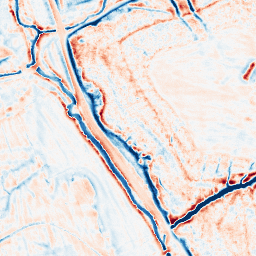
Category: edge_preserving
Decomposition family: bilateral
Decomposition parameters: d: 15
sigma_color: 100
sigma_space: 100
Upsampling method: quartic
Upsampling parameters: scale: 8
Upsampling scale: 8